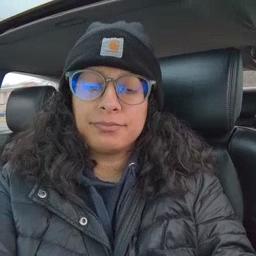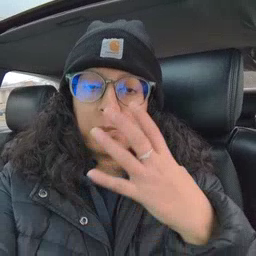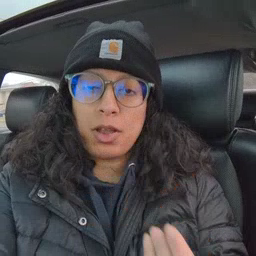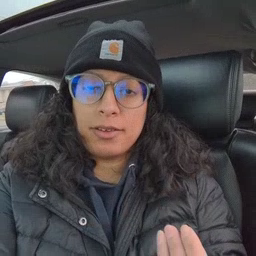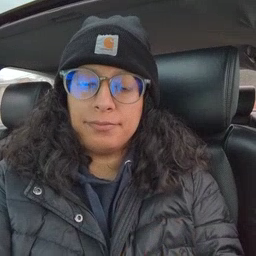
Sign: wet